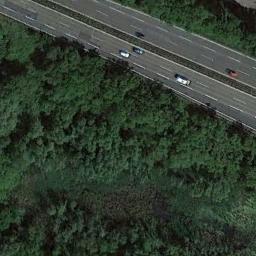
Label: freeway